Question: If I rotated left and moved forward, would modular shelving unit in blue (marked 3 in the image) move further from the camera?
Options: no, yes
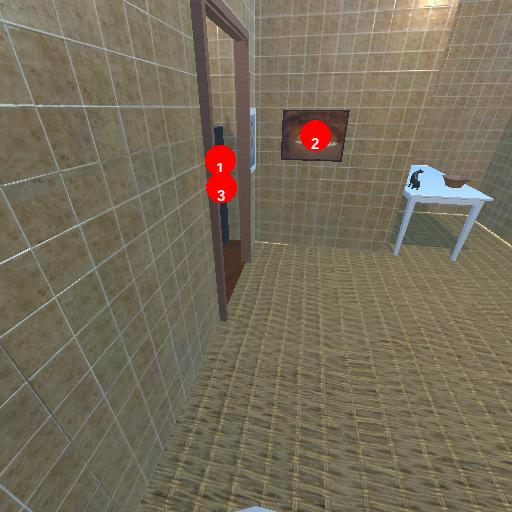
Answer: no